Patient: sex M, age 31
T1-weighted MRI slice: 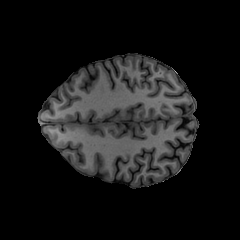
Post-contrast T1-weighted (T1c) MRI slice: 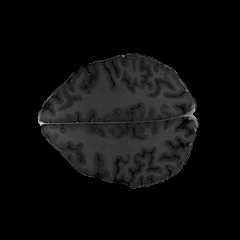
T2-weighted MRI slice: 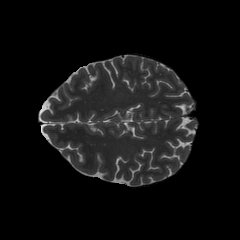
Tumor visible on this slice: no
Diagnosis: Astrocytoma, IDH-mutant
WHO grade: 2